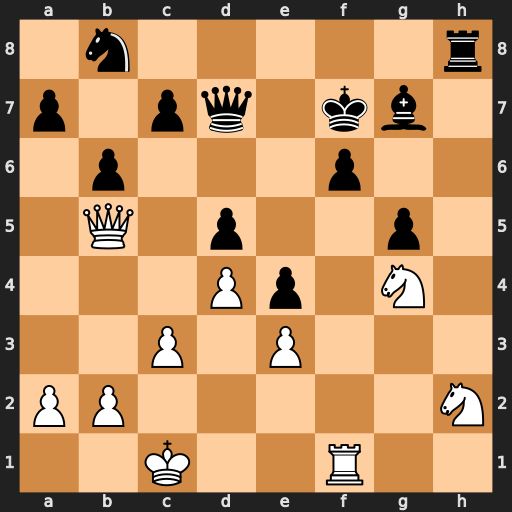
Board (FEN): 1n5r/p1pq1kb1/1p3p2/1Q1p2p1/3Pp1N1/2P1P3/PP5N/2K2R2
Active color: w
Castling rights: -
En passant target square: -
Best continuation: Ne5+ Ke7 Nxd7